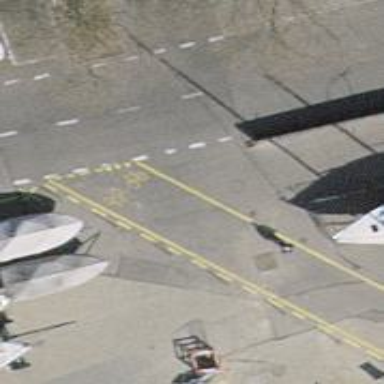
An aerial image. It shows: Asphalt cycleway also suitable for pedestrians.